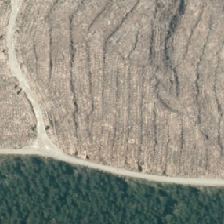
Land cover: harvested_forest